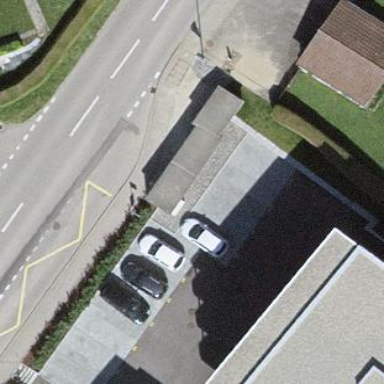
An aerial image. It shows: View of roof of building.